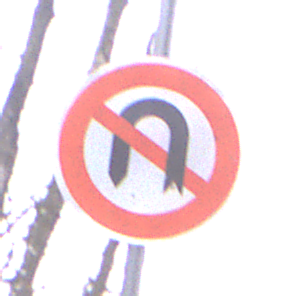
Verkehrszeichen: VerbotWenden
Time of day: Midday
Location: Outdoor (Nature)
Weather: Overcast
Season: Autumn
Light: Natural